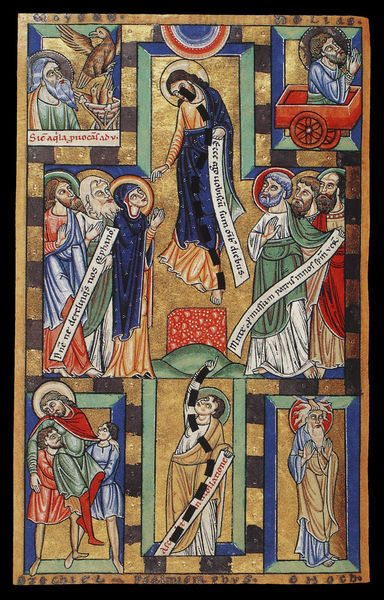
Titel: Stammheim Missale, Hildesheim
Schlagwörter: adler, blau, bunt, fenster, glas, schwarz, weiss, rot, bart, bibel, johannes, kirche, sonne, gold, schrift, schubkarre, wagen, kreuz, religion, linie, heiligenschein, nimbus, christus, jesus, romanik, auffahrt, heilige, jünger, maria, himmelfahrt, latein, spruchband, apostel, buchmalerei, evangelist, evangelisten, codex, muttergottes, bibelszene, #sonne